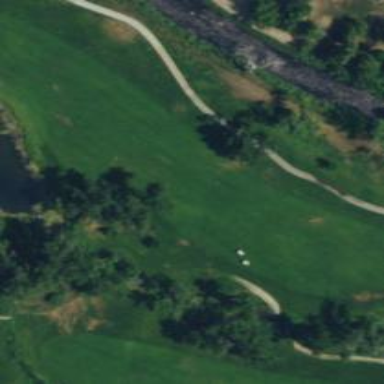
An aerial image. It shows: View of golf hole.